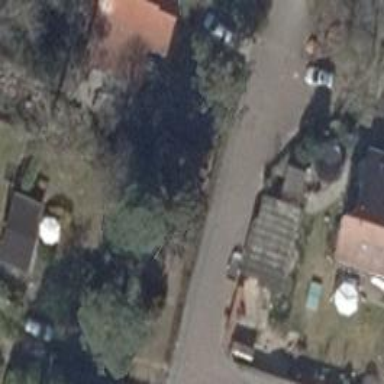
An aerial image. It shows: Driveway.